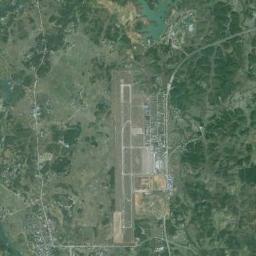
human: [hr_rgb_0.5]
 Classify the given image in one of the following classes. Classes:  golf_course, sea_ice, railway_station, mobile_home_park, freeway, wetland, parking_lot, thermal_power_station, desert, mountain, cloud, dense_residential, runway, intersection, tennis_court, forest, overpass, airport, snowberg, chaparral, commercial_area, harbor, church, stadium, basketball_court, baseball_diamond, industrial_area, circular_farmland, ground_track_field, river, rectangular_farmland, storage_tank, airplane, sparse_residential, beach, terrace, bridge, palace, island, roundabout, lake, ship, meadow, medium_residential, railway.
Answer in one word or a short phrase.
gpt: airport